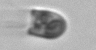
Label: Balanion